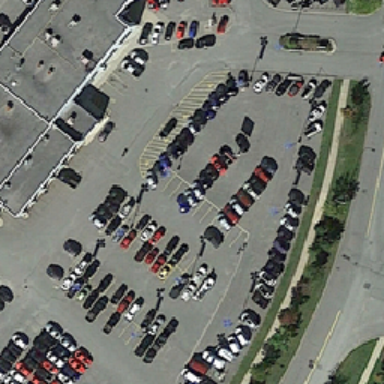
This car is parked at the parking lot .